Question: For some strange reason i began to get this error 'TypeError: events.replace is not a function'. I am using Jquery Webcam Plugin i was able to see the flash player camera moments ago until i did a recompile of the code and got this error. Under is my imported scripts:
'''
<link rel="stylesheet" href="http://code.jquery.com/ui/1.9.0/themes/base/jquery-ui.css" />
<script src="http://code.jquery.com/jquery-1.8.2.js"></script>
<script src="http://code.jquery.com/ui/1.9.0/jquery-ui.js"></script>
<script src="<%=request.getContextPath()%>/resources/js/jQuery-webcam/jquery.webcam.js"></script>
<script src="<%=request.getContextPath()%>/resources/js/citizen_registration.js"></script>
<link href="<c:url value="/resources/css/forms.css" />" rel="stylesheet" type="text/css" media="screen" />
<link href="<c:url value="/resources/css/citizen_registration.css" />" rel="stylesheet" type="text/css" media="screen" />
'''
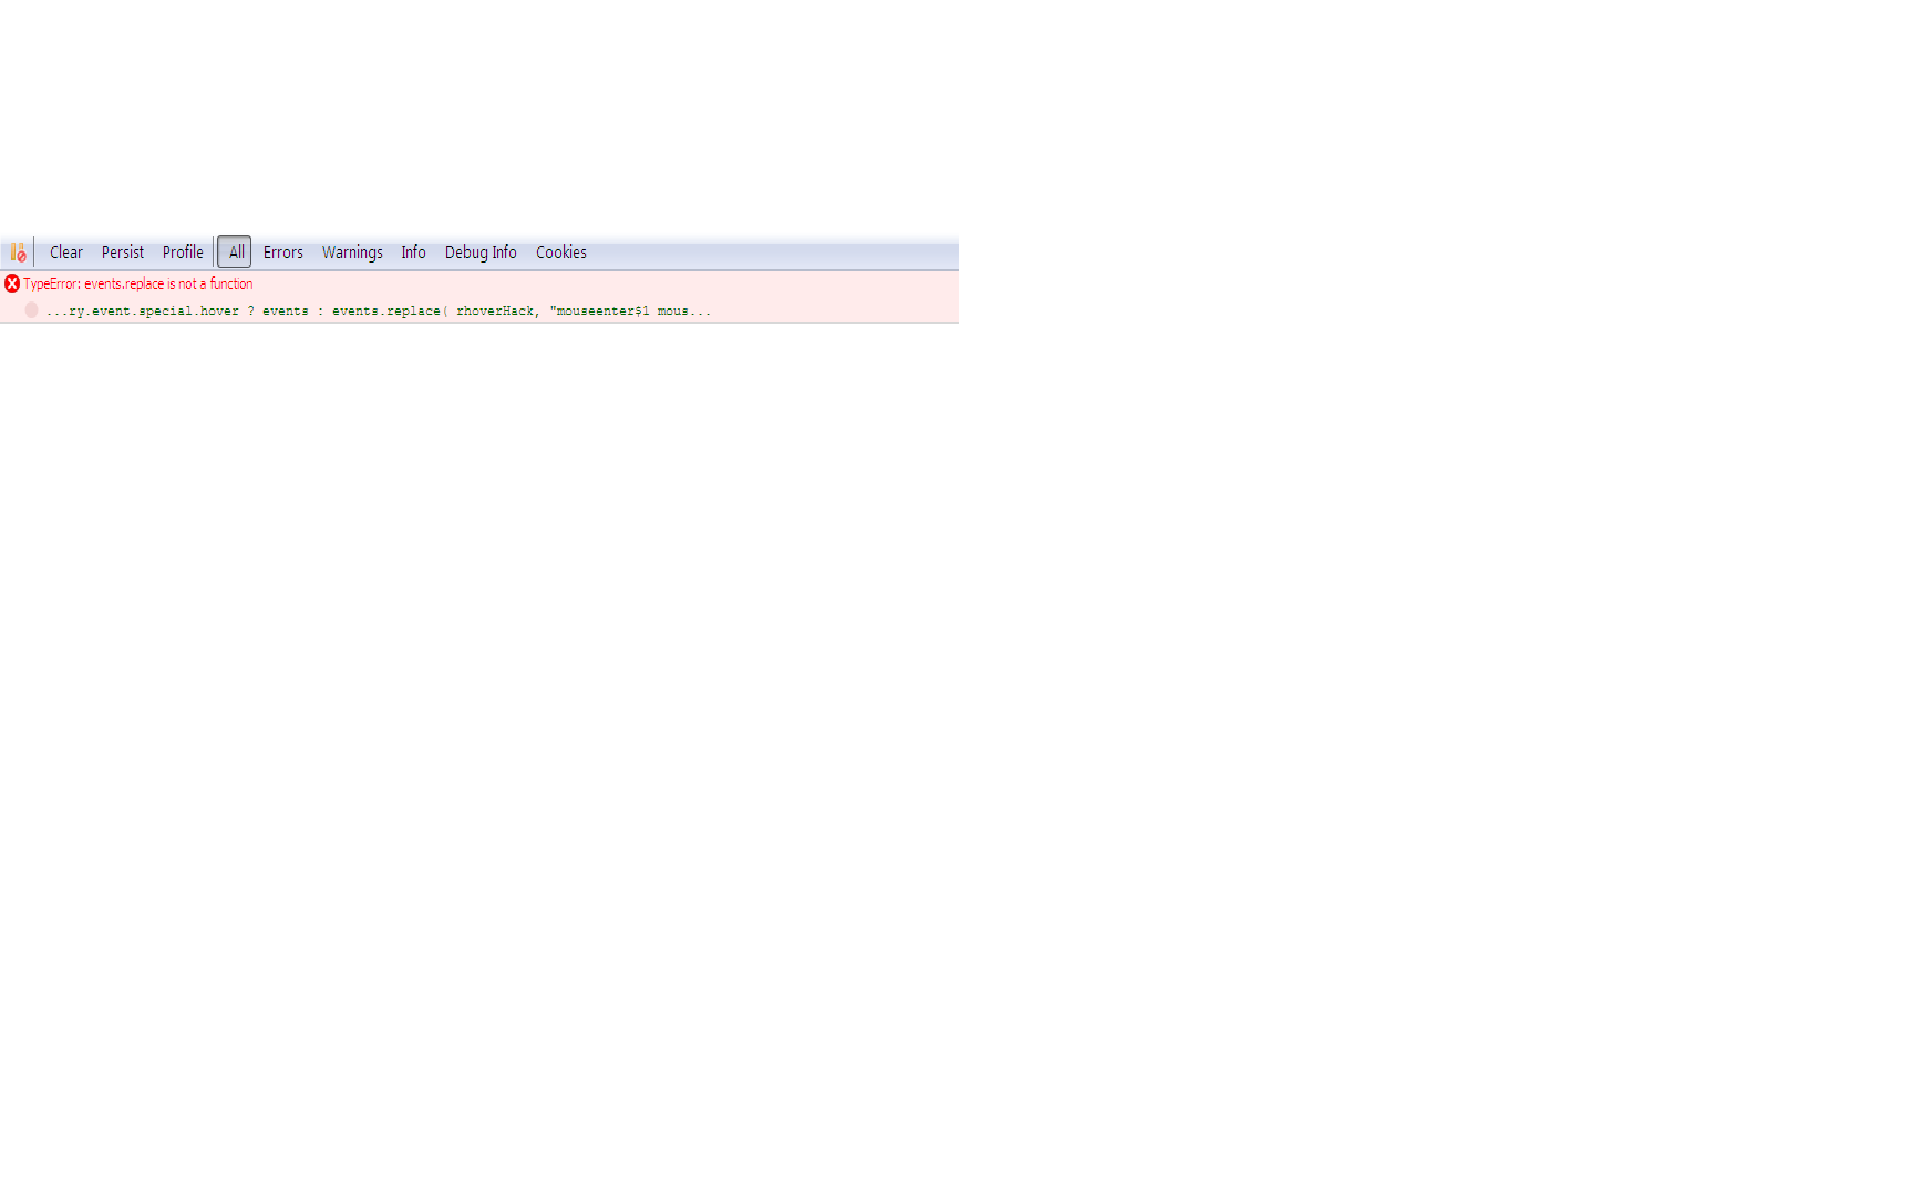
Answer: i updated the jquery plugin to '<script src="//ajax.googleapis.com/ajax/libs/jquery/1.9.1/jquery.min.js"></script>'